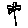
Label: flower